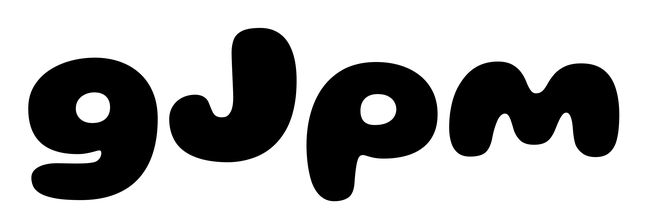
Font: Gluten_ExtraBold